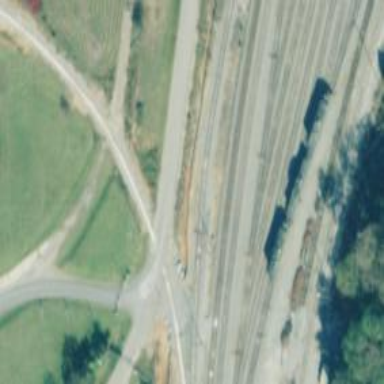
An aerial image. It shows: Level crossing along the railway.